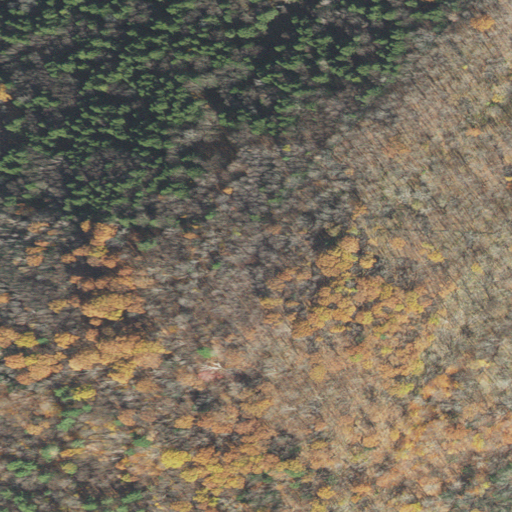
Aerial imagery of mountain in Vermont named Bond Hill containing deciduous forest, evergreen forest, and mixed forest